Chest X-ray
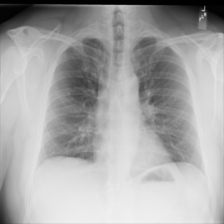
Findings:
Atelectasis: negative
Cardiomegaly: negative
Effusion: negative
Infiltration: negative
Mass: negative
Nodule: negative
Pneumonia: negative
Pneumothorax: negative
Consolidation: negative
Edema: negative
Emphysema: negative
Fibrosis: negative
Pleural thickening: negative
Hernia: negative